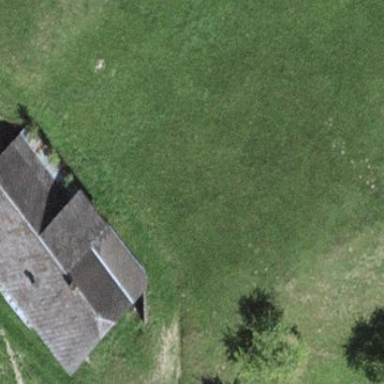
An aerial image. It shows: Farm auxiliary building.